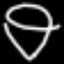
Label: diamond